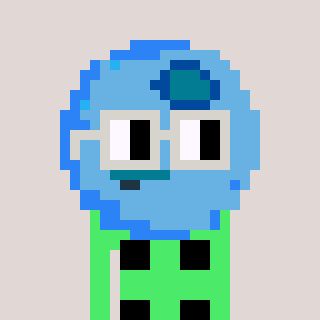
a pixel art character with square light gray glasses, a blueberry-shaped head and a teal-colored body on a warm background